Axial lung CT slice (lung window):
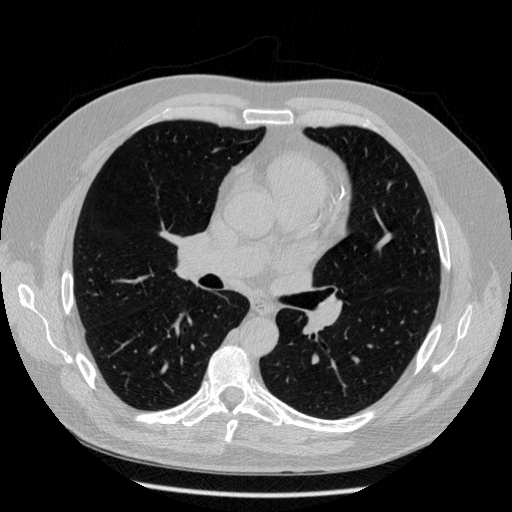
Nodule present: no